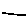
Label: line